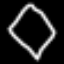
Label: diamond